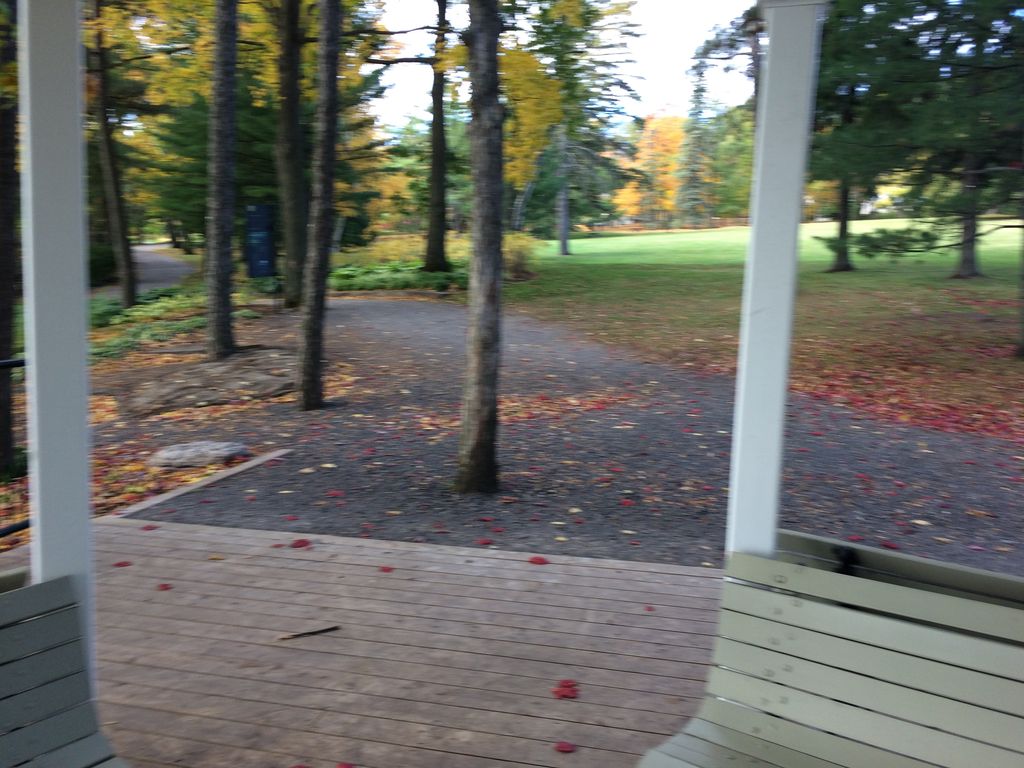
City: quebec_city